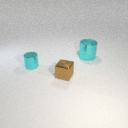
small cyan metal cylinder in front of large cyan metal cylinder